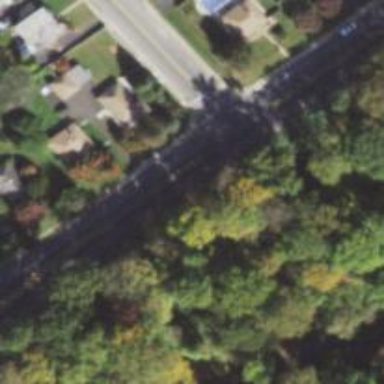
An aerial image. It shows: Secondary road with asphalt surface.